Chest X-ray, PA view. Patient: 49 years old, sex M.
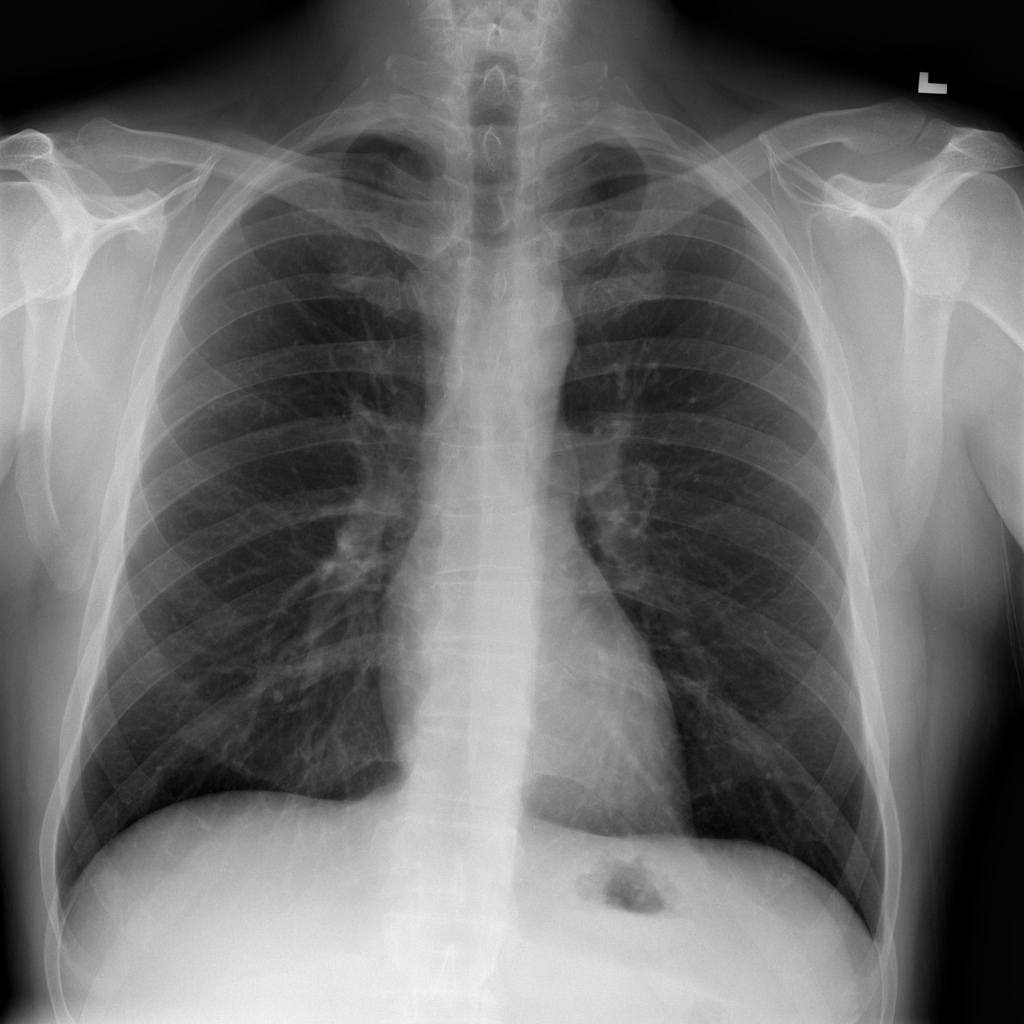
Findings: No Finding